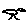
Label: bird